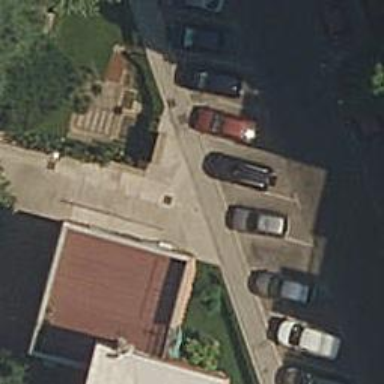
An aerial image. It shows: Sidewalk.